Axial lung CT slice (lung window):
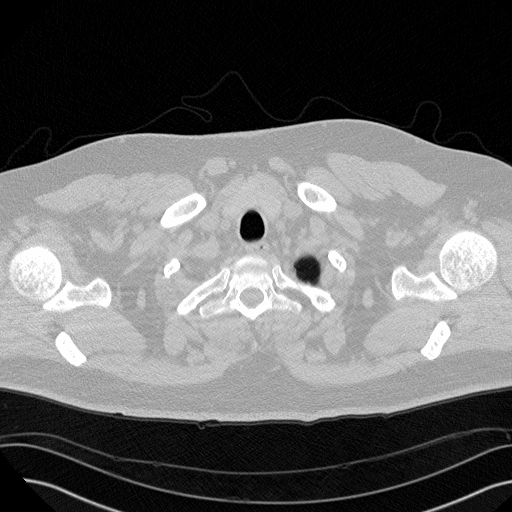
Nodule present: no